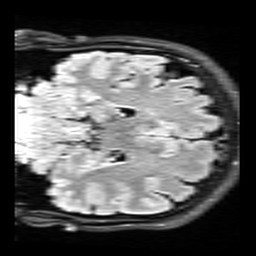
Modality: FLAIR
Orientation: coronal
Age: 27
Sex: male
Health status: healthy
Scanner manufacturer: siemens
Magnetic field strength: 3 T
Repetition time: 9 s
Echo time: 0.088 s